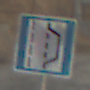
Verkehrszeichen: NothalteUndPannenbucht
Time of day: SunriseSunset
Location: Outdoor (RoadRail)
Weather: PartlyCloudy
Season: NotSpecified
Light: Natural